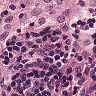
Metastatic tissue present: no